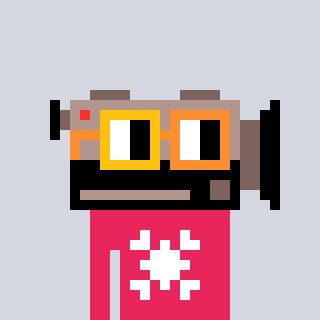
a pixel art character with square yellow and orange glasses, a camcorder-shaped head and a redpinkish-colored body on a cool background